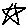
Label: star